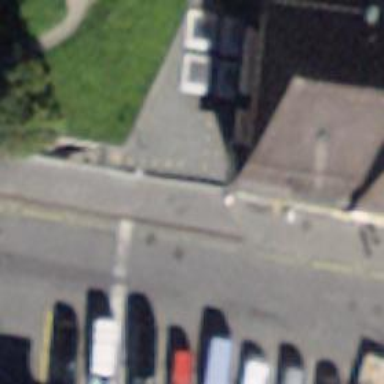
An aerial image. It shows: Post office.